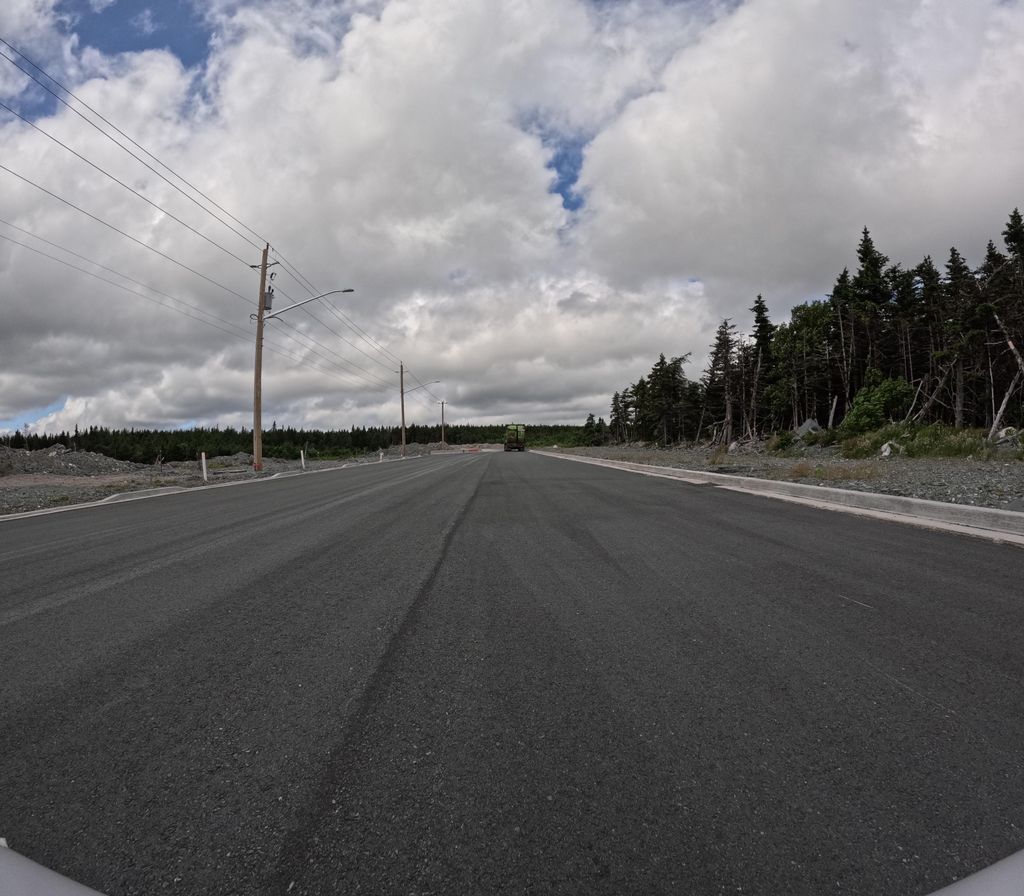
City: st_johns